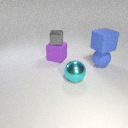
large blue rubber sphere to the right of large cyan metal sphere